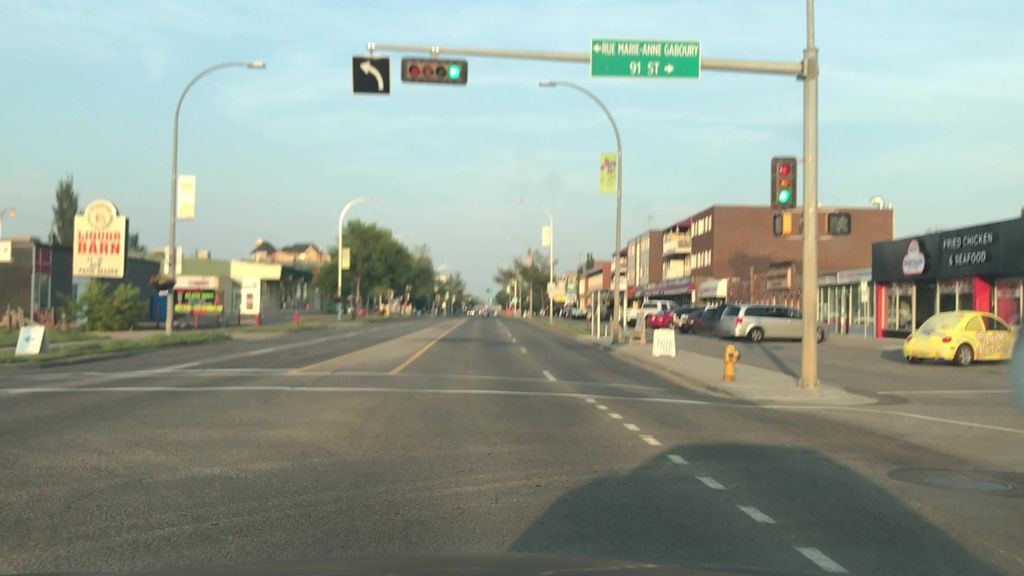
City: edmonton